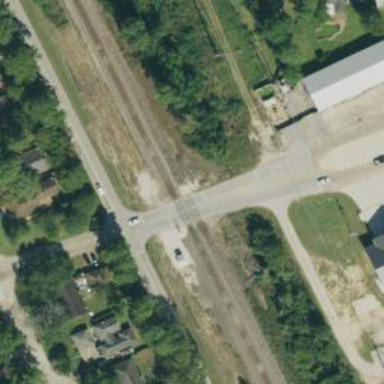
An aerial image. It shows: Abandoned railway siding.